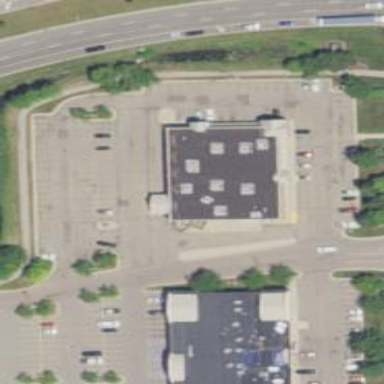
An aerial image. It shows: Pharmacy providing healthcare services.